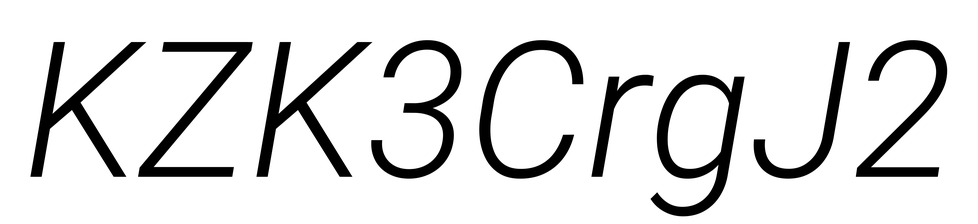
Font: Roboto-Italic_Light_Italic